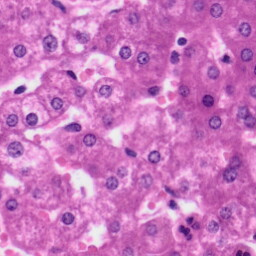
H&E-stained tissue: Liver